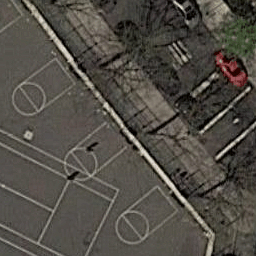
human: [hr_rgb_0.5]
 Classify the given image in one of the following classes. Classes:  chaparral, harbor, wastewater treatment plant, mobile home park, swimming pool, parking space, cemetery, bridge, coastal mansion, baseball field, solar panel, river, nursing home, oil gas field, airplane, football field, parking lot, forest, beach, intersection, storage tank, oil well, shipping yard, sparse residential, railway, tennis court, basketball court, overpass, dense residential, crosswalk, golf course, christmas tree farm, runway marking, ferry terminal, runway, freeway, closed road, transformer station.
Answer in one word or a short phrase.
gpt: basketball court